Interaction volume radius: 10 \u00c5
Interaction volume height: 15 \u00c5
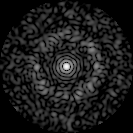
Disorder parameter: 0.8384